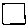
Label: square